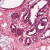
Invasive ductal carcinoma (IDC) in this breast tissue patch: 0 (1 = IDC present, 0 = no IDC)